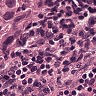
Metastatic tissue present: yes